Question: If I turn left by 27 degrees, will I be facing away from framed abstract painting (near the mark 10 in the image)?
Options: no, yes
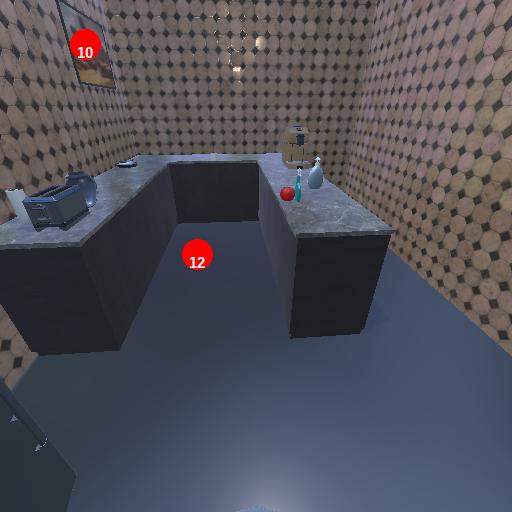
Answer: no